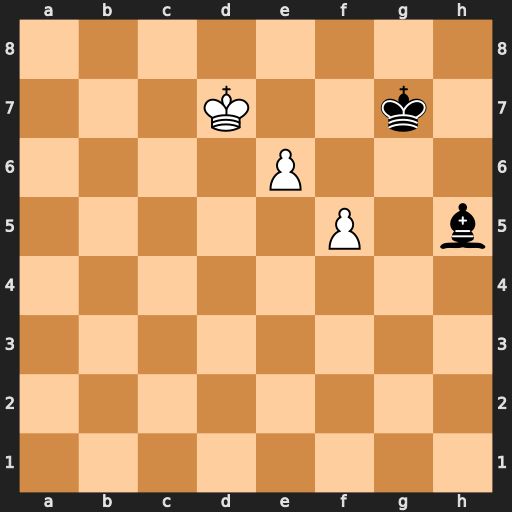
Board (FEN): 8/3K2k1/4P3/5P1b/8/8/8/8
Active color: w
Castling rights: -
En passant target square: -
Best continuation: Ke7 Kh6 f6 Kg5 f7